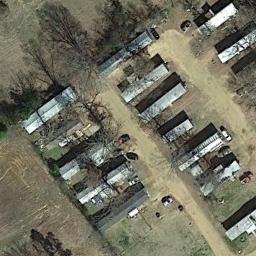
Label: residential